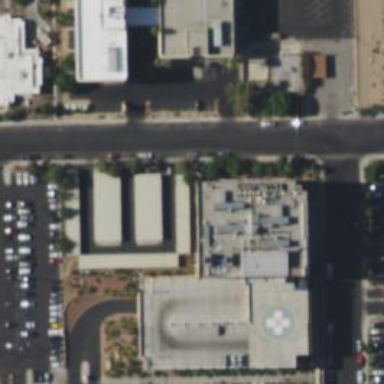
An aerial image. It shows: Hospital providing healthcare services.